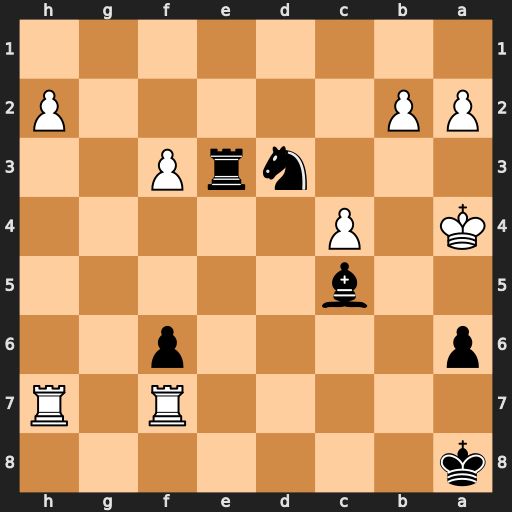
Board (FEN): k7/5R1R/p4p2/2b5/K1P5/3nrP2/PP5P/8
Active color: b
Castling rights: -
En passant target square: -
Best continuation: Nxb2+ Ka5 Ra3#